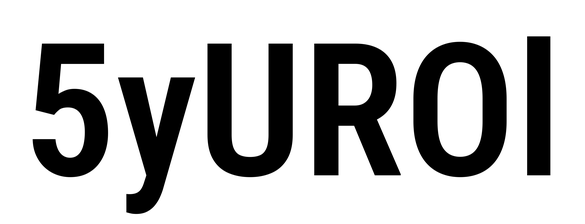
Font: Roboto_Condensed_SemiBold